Question: I have a slightly extraordinary request ;-)
I'd like to develop an ItemsControl with a "Previous" Control and a "Next" Control. Like this bound to an arbitrary ViewModel:
'''
<controls:PagedItemsControl ItemsSource="{Binding Items}">
<ItemsControl.ItemsPanel>
<ItemsPanelTemplate>
<UniformGrid Columns="5" />
</ItemsPanelTemplate>
</ItemsControl.ItemsPanel>
<ItemsControl.ItemTemplate>
<DataTemplate DataType="system:String">
<Border Background="Gray" Margin="5">
<TextBlock Text="{Binding}" Foreground="White" VerticalAlignment="Center" HorizontalAlignment="Center" />
</Border>
</DataTemplate>
</ItemsControl.ItemTemplate>
<controls:PagedItemsControl.PreviousControl>
<Button Content="Previous" Command="{Binding PreviousCommand}" />
</controls:PagedItemsControl.PreviousControl>
<controls:PagedItemsControl.NextControl>
<Button Content="Next" Command="{Binding NextCommand}" />
</controls:PagedItemsControl.NextControl>
</controls:PagedItemsControl>
'''
In the example I passed 2 buttons controlled by the ViewModel's commands. It would be awesome if somebody could tell me how to listen to the 'Control.IsEnable' state and show the 'PreviousControl' as first item if enable and the the 'NextControl' as last item if enable.

Thank you
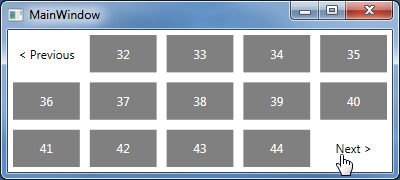
Answer: Have a look at the following XAML. We cannot add elements to ItemsPanel while using ItemsSource. But we may try to build a tricky collection which consists of ItemsSource and additional elements. Unfortunately CollectionContainer unable to bound to Items directly. Lucky that good guys already found a <URL> for this case.
'''
<Grid>
<Grid.Resources>
<BooleanToVisibilityConverter x:Key="BoolToVisibilityConverter"/>
</Grid.Resources>
<TextBlock Name="TrickyBinder"
Tag="{Binding Items}"
Visibility="Collapsed"/>
<ItemsControl>
<ItemsControl.ItemsPanel>
<ItemsPanelTemplate>
<UniformGrid Columns="5" />
</ItemsPanelTemplate>
</ItemsControl.ItemsPanel>
<ItemsControl.ItemTemplate>
<DataTemplate DataType="system:String">
<Border Background="Gray" Margin="5">
<TextBlock Text="{Binding}" Foreground="White" VerticalAlignment="Center" HorizontalAlignment="Center" />
</Border>
</DataTemplate>
</ItemsControl.ItemTemplate>
<ItemsControl.ItemsSource>
<CompositeCollection>
<CollectionContainer>
<CollectionContainer.Collection>
<col:ArrayList>
<Button Content="Previous" Command="{Binding PreviousCommand}" Visibility="{Binding Path=IsEnabled,RelativeSource={RelativeSource Self},Converter={StaticResource BoolToVisibilityConverter}}" />
</col:ArrayList>
</CollectionContainer.Collection>
</CollectionContainer>
<CollectionContainer Collection="{Binding Path=Tag,Source={x:Reference TrickyBinder}}"/>
<CollectionContainer>
<CollectionContainer.Collection>
<col:ArrayList>
<Button Content="Next" Command="{Binding NextCommand}" Visibility="{Binding Path=IsEnabled,RelativeSource={RelativeSource Self},Converter={StaticResource BoolToVisibilityConverter}}" />
</col:ArrayList>
</CollectionContainer.Collection>
</CollectionContainer>
</CompositeCollection>
</ItemsControl.ItemsSource>
</ItemsControl>
</Grid>
'''
Hope this helps!